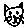
Label: cat